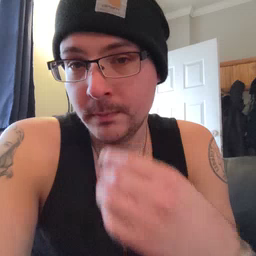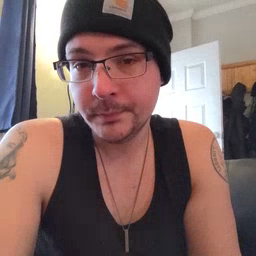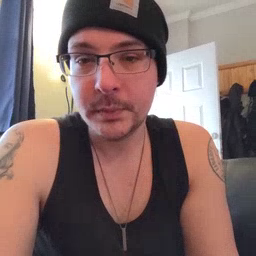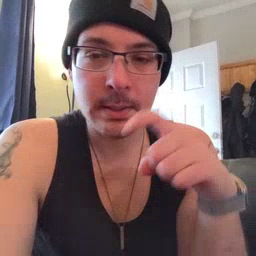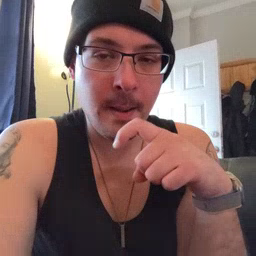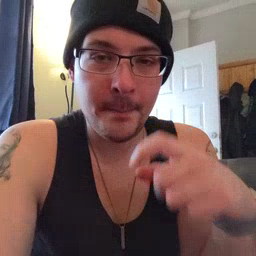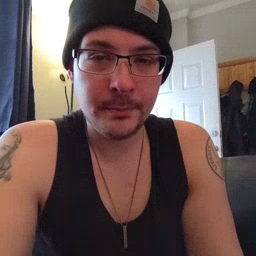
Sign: time